Milling tool wear sample.
Tool blade image: 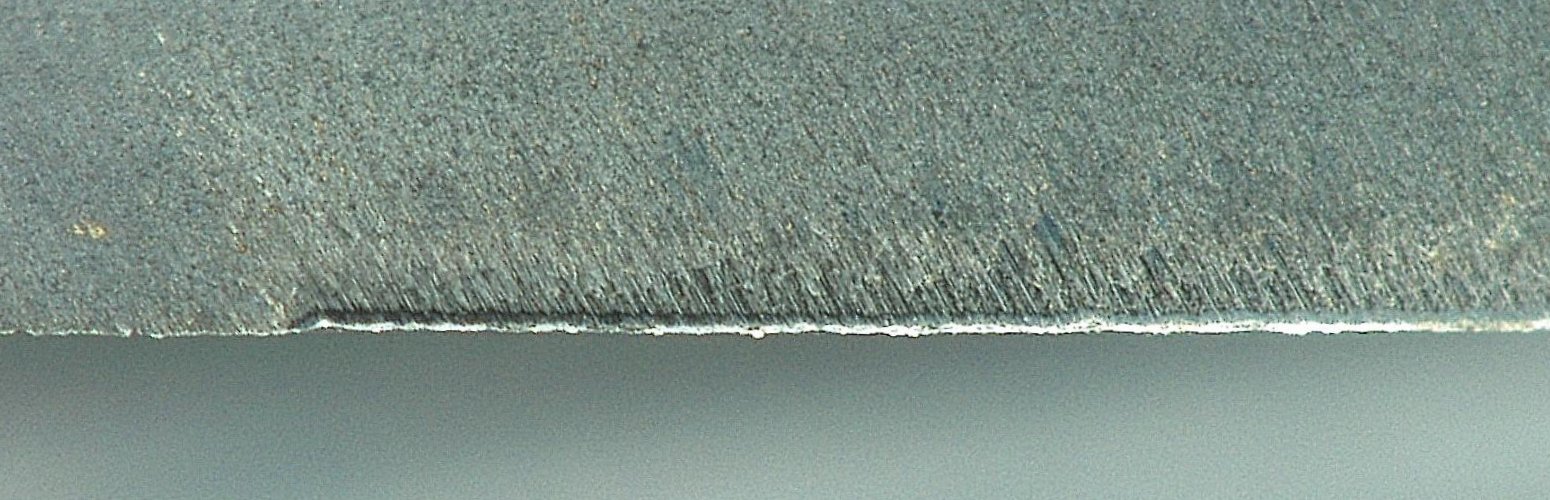
Chip image: 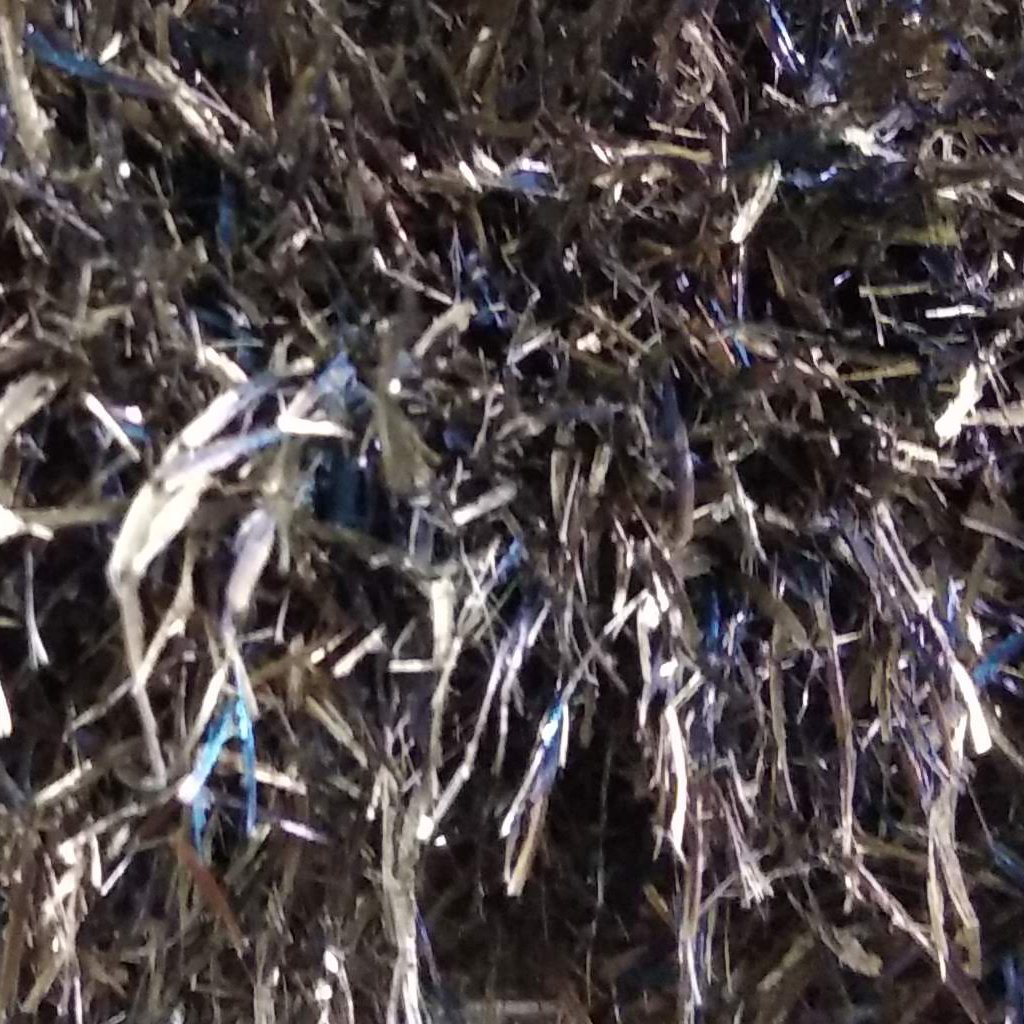
Workpiece image: 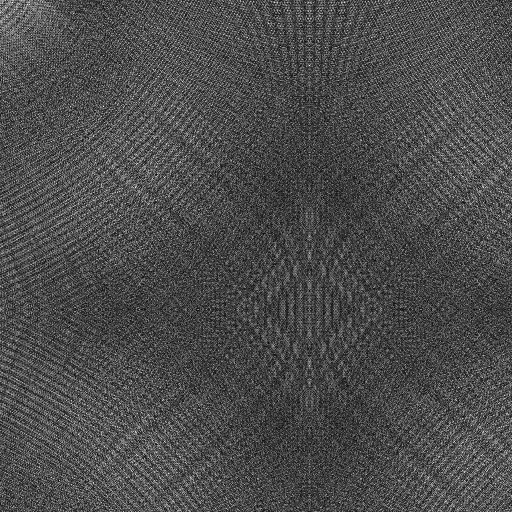
Tool wear state: sharp
Gaps: 5.85
Flank wear: 43.49
Overhang: 14.74
Force-signal Mel-spectrograms (X, Y, Z axes): 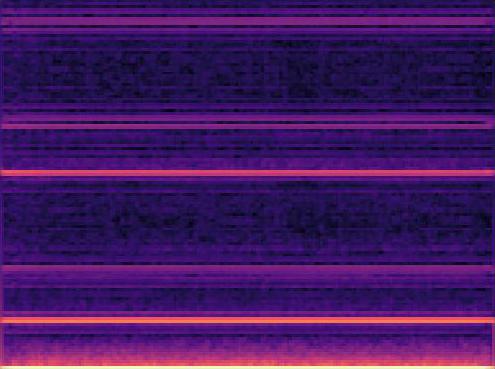 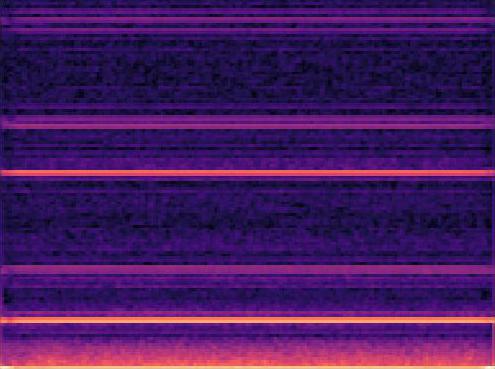 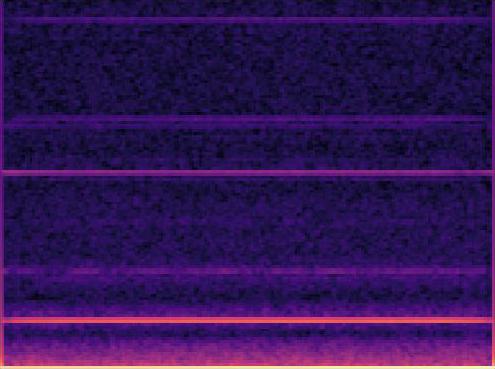
Force-signal scalograms (X, Y, Z axes): 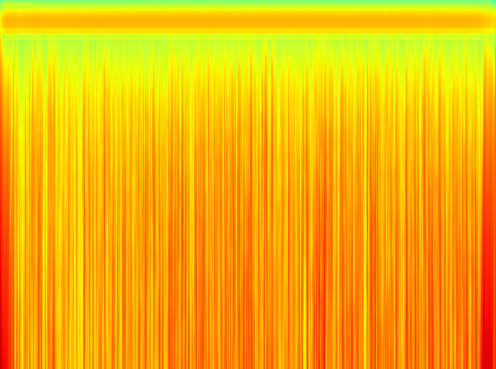 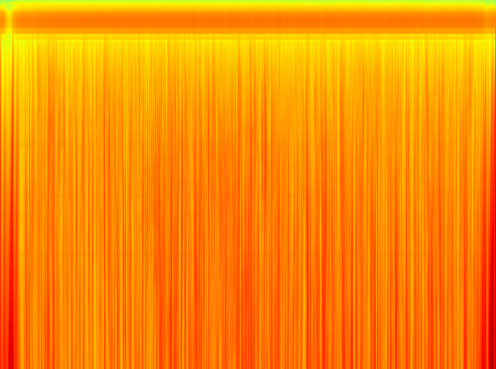 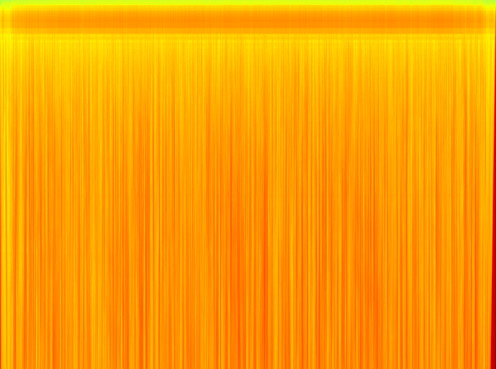
Force phase: initial_break_in_wear